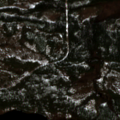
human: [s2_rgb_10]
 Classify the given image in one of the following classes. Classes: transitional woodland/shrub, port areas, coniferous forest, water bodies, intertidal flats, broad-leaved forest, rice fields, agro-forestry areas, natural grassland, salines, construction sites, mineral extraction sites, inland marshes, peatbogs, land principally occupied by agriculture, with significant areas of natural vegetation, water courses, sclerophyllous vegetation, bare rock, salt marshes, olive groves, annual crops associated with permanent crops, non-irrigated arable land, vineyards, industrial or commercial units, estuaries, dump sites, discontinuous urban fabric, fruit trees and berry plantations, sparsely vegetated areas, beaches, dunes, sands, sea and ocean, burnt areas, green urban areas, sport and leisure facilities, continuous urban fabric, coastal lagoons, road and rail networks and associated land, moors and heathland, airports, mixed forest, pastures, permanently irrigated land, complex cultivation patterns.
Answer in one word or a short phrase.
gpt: coniferous forest, peatbogs